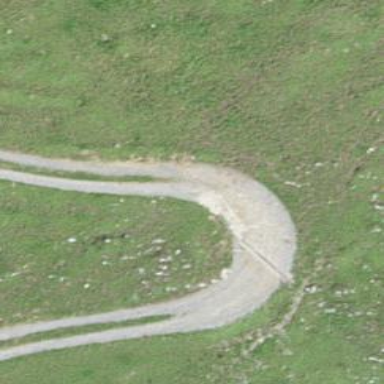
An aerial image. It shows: Gravel track with grade 2 quality.